Question: I want to determine the within-, the overall- and the between standard deviation of panel data, using R. I have found this very similar problem <URL>, but I don't know how to apply the solution to my data.
Let us use the following data as en example:
'''
library(foreign)
Panel <-read.dta("http://dss.princeton.edu/training/Panel101.dta")
'''
giving the following output:
'''
country year y y_bin x1 x2 x3 opinion
1 A 1990 <PHONE> 1 0.27790365 -<PHONE> 0.28255358 Str agree
2 A 1991 -<PHONE> 0 0.32068470 -<PHONE> 0.49253848 Disag
3 A 1992 -<PHONE> 0 0.36346573 -<PHONE> 0.70252335 Disag
4 A 1993 <PHONE> 1 0.24614404 -<PHONE> -0.<PHONE> Disag
5 A 1994 <PHONE> 1 0.42462304 -<PHONE> 0.94613063 Disag
6 A 1995 <PHONE> 1 0.47721413 -<PHONE> 1.<PHONE> Str agree
7 A 1996 <PHONE> 1 0.49980500 -<PHONE> 1.<PHONE> Disag
8 A 1997 <PHONE> 1 0.<PHONE> -<PHONE> 1.41590083 Str agree
9 A 1998 <PHONE> 1 0.36641079 -<PHONE> 1.54872274 Disag
10 A 1999 39770336 1 0.39584252 -<PHONE> 1.79419804 Str disag
11 B 1990 -<PHONE> 0 -0.<PHONE> <PHONE> 0.<PHONE> Agree
12 B 1991 -711623744 0 0.<PHONE> <PHONE> 0.26036251 Str agree
13 B 1992 -<PHONE> 0 0.35378519 <PHONE> -0.23439877 Agree
14 B 1993 <PHONE> 1 0.72677696 <PHONE> 0.25622433 Str disag
15 B 1994 <PHONE> 1 0.71939486 <PHONE> 0.41174951 Disag
16 B 1995 <PHONE> 1 0.67154658 <PHONE> 0.53584301 Str disag
17 B 1996 577199360 1 0.81985730 <PHONE> -0.49964902 Str agree
18 B 1997 <PHONE> 1 0.88016719 <PHONE> -0.57626772 Disag
19 B 1998 -149072048 0 0.70451611 <PHONE> -0.44841924 Agree
20 B 1999 -<PHONE> 0 0.23696731 <PHONE> -0.<PHONE> Str disag
21 C 1990 -<PHONE> 0 1.31256068 -<PHONE> 0.20408297 Agree
22 C 1991 -<PHONE> 0 1.<PHONE> -<PHONE> 0.28397188 Str agree
23 C 1992 -355804672 0 1.25640798 -<PHONE> 0.37339270 Agree
24 C 1993 <PHONE> 1 1.42154455 -<PHONE> -0.37596563 Disag
25 C 1994 <PHONE> 1 1.<PHONE> -<PHONE> 0.56046754 Str disag
26 C 1995 <PHONE> 1 1.<PHONE> -<PHONE> 0.69540799 Agree
27 C 1996 530576672 1 1.<PHONE> -<PHONE> 0.81689382 Agree
28 C 1997 <PHONE> 1 1.44641161 -<PHONE> -0.<PHONE> Str disag
29 C 1998 <PHONE> 1 1.<PHONE> -<PHONE> 1.<PHONE> Str agree
30 C 1999 <PHONE> 1 1.<PHONE> -<PHONE> 1.67016041 Disag
31 D 1990 <PHONE> 1 -0.31391269 <PHONE> 0.64663702 Disag
32 D 1991 <PHONE> 1 0.36009100 2.<PHONE> 1.<PHONE> Disag
33 D 1992 <PHONE> 1 0.<PHONE> <PHONE> 0.96976823 Str agree
34 D 1993 <PHONE> 1 0.20944354 <PHONE> -0.21257821 Str agree
35 D 1994 <PHONE> 1 0.38207000 <PHONE> -1.<PHONE> Disag
36 D 1995 <PHONE> 1 0.24208580 <PHONE> -0.<PHONE> Agree
37 D 1996 <PHONE> 1 0.48636678 <PHONE> -0.<PHONE> Str disag
38 D 1997 <PHONE> 1 0.35942599 <PHONE> 0.<PHONE> Str agree
39 D 1998 <PHONE> 1 0.23220351 <PHONE> 0.<PHONE> Disag
40 D 1999 -<PHONE> 0 -0.<PHONE> <PHONE> 0.55843300 Str agree
41 E 1990 <PHONE> 1 0.45286715 <PHONE> 0.59705788 Str disag
42 E 1991 <PHONE> 1 0.41904032 <PHONE> 0.79313534 Str agree
43 E 1992 <PHONE> 1 0.38521346 <PHONE> 0.98921281 Agree
44 E 1993 113973136 1 -0.24428773 <PHONE> 1.22413278 Str agree
45 E 1994 260098048 1 1.39113998 2.<PHONE> -0.52620137 Str disag
46 E 1995 -<PHONE> 0 0.31968558 <PHONE> -0.48425370 Agree
47 E 1996 <PHONE> 1 0.61097682 <PHONE> -0.97895509 Agree
48 E 1997 <PHONE> 1 0.71761495 <PHONE> -0.98863661 Str disag
49 E 1998 344746176 1 0.69613826 <PHONE> -0.<PHONE> Disag
50 E 1999 243920688 1 0.60662067 <PHONE> -0.<PHONE> Str disag
51 F 1990 <PHONE> 1 -0.56757486 -<PHONE> 1.25841928 Str agree
52 F 1991 <PHONE> 1 0.<PHONE> -<PHONE> 0.32665297 Str disag
53 F 1992 <PHONE> 1 0.88706642 -<PHONE> -0.60511333 Agree
54 F 1993 <PHONE> 1 0.53241795 -<PHONE> -0.51157588 Agree
55 F 1994 <PHONE> 1 0.87260014 -<PHONE> 0.20570269 Str agree
56 F 1995 491740096 1 0.91935229 -<PHONE> -0.<PHONE> Str agree
57 F 1996 <PHONE> 1 1.39689231 -<PHONE> 0.67867643 Str agree
58 F 1997 <PHONE> 1 0.98688608 -<PHONE> 0.24226174 Str agree
59 F 1998 -<PHONE> 0 0.78830910 -<PHONE> 0.73347801 Agree
60 F 1999 <PHONE> 1 0.27938697 -<PHONE> 1.<PHONE> Disag
61 G 1990 <PHONE> 1 0.94488174 -<PHONE> 1.45265734 Str disag
62 G 1991 -<PHONE> 0 1.<PHONE> -<PHONE> 1.43964469 Agree
63 G 1992 <PHONE> 1 1.25257492 -<PHONE> 1.42663205 Str agree
64 G 1993 <PHONE> 1 0.76276451 -<PHONE> 1.85448635 Str disag
65 G 1994 <PHONE> 1 1.20645559 -<PHONE> 2.23653030 Str disag
66 G 1995 <PHONE> 1 1.<PHONE> -<PHONE> 2.82980847 Str disag
67 G 1996 254524176 1 0.78107548 -<PHONE> 4.27822399 Str agree
68 G 1997 <PHONE> 1 1.25787950 -<PHONE> 4.58732557 Disag
69 G 1998 <PHONE> 1 1.24277663 -<PHONE> 6.<PHONE> Disag
70 G 1999 <PHONE> 1 1.23420024 -<PHONE> 7.<PHONE> Disag
'''
The within St.Dev. shall capture the variance within a country over the years. Whereas the between St.Dev. shall capture the variance between countries. The output should therefore be 3 different standard deviations (within, between and overall) for every variable (here: x1, x2, x3).
PS: I am also using the plm and the reshape2 package.
EDIT: In the second step I am calculating the mean for every country by
'''
Panel_mean <- Panel %>% group_by(country) %>% summarise(mean(x1), mean(x2), mean(x3))
'''
Getting the variance for the in between countries by:
'''
Panel %>% group_by(country) %>% summarise_each(funs(mean), x1, x2, x3) %>%
summarise_each(funs(var), x1, x2, x3)
'''
and the variance for the in between years by:
'''
Panel %>% group_by(year) %>% summarise_each(funs(mean), x1, x2, x3) %>%
summarise_each(funs(var), x1, x2, x3)
'''
EDIT 2: Because it was asked, here are my next steps: I want to determine country-specific regressors to plot unconditional correlations between y and each of these regressors. I want to get 3 "groups" of plots for each variable:
1. Overall correlation
2. deviations of y and regressors from their country means (within variance)
3. the correlation of the district means of variables (between variance)
Here is an example of the output desired:

For the overall correlation I guess I could simply use a lm (instead of the plm used for the panel data analysis), as in:
'''
plot(x1, y)
abline(lm(y~x1)
'''
Or am I completely on the wrong track?
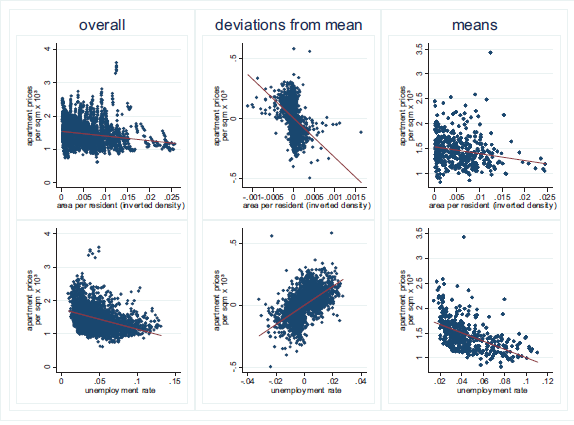
Answer: You can do this using the 'dplyr':
'''
# The within-country variance:
df %>% group_by(country) %>% summarise(var(x1), var(x2), var(x3))
Source: local data frame [7 x 4]
country var(x1) var(x2) var(x3)
1 A 0.<PHONE> 0.019945743 <PHONE>
2 B 0.<PHONE> 0.014658133 <PHONE>
3 C 0.<PHONE> 0.004341126 <PHONE>
4 D 0.<PHONE> 0.030828768 <PHONE>
5 E 0.<PHONE> 0.114101310 <PHONE>
6 F 0.30408784 0.029109927 <PHONE>
7 G 0.<PHONE> 0.012823557 4.<PHONE>
# The within-year variance:
df %>% group_by(year) %>% summarise(var(x1), var(x2), var(x3))
Source: local data frame [10 x 4]
year var(x1) var(x2) var(x3)
1 1990 <PHONE> 2.215550 <PHONE>
2 1991 <PHONE> 2.501216 <PHONE>
3 1992 <PHONE> 2.103001 <PHONE>
4 1993 <PHONE> 2.172129 <PHONE>
5 1994 <PHONE> 2.647259 <PHONE>
6 1995 <PHONE> 1.794507 <PHONE>
7 1996 <PHONE> 1.909766 2.<PHONE>
8 1997 <PHONE> 2.155005 3.<PHONE>
9 1998 <PHONE> 2.085431 5.<PHONE>
10 1999 <PHONE> 2.004060 6.<PHONE>
# And the overall variance:
apply(df[5:7], 2, var)
x1 x2 x3
<PHONE> <PHONE> 2.<PHONE>
'''